Question: I want to do this:
1) Click event of button
> User must type 2 value into writable edit controls. After pressing program must set sum of these characters Unicode values to first read-only edit control (it's near of " " symbol). For example, if I set first edit control value as 'ie' (which its UTF-16 (hex) encoding value is '0x0404 (0404)'. It's also known as ) and second edit control value as '@' (which its UTF-16 (hex) encoding value is '0x0040 (0040)'. It's also known as Commercial At), then result must be a symbol: 'f' (its UTF-16 encoding value is '0x0444 (0444)'). Therefore, its value equals to sum of other edit controls UTF-16 encoding values. How can I do this?
2) Click event of button
> By clicking button, it must sets the value of edit control the below this button. This value should be 'ie' symbol (as you see its Unicode encoding value is extraction of 'sum' and 'second edit control's' . How can I do this?
I've searched out for these problem for 2 weeks in Google, MSDN and some different forums. But I couldn't find any helpful topic. I could find only the 'MultiByteCharacterSet', '_mbclen', 'mblen' and '_mblen_l' functions. If these functions are useful for me, how can I use it/them in my program? Please, give me advice. I'm new to VC++.
# Edit
> User must enter a character. It is maybe a digit or letter. Not a word or sequence of characters or number.
Thanks for any attention.
P.S: If there are too many and mistakes in my grammar, and if the question is duplicate so sorry...
Best regards,
Mirjalal.

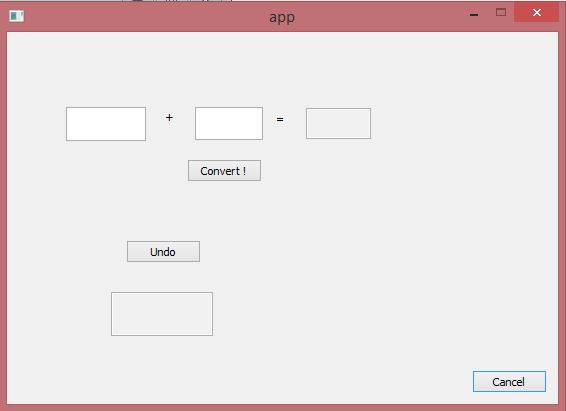
Answer: The input value is already equal to its unicode-16 value. No conversion is needed.
'''
CString in1(L'1');
CString in2(L'2');
CString sum(wchar_t(in1[0] + in2[0]));
'''